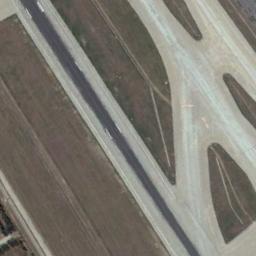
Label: runway